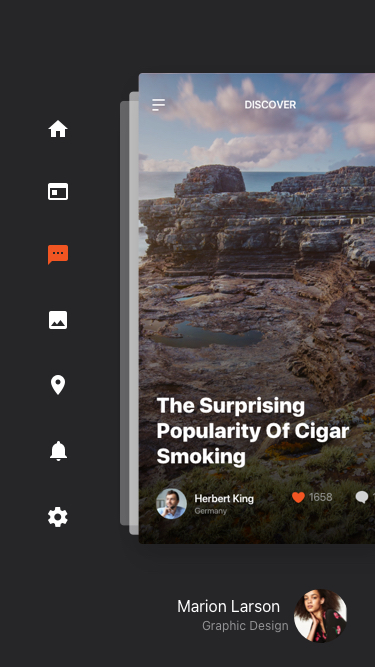
Text in this UI design:
Marion Larson
Graphic Design